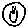
Label: smiley face